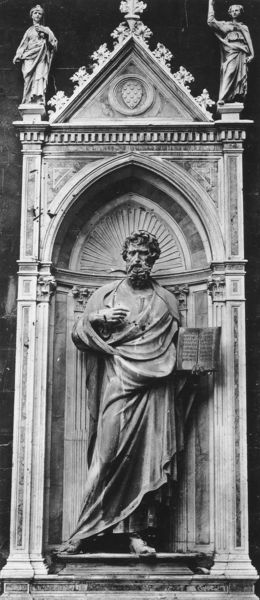
Titel: Hl. Matthäus
Künstler: Lorenzo Ghiberti
Standort: Florenz, Orsanmichele (EU - I - Toskana)
Schlagwörter: mann, säulen, bart, bibel, falten, stein, kirche, gewand, stehend, gotik, skulptur, giebel, pilaster, nische, philosoph, buch, sandale, spitzbogen, florenz, heiliger, tunika, zapfen, ädikula, gehauen, exedra, apostel, pinienzapfen